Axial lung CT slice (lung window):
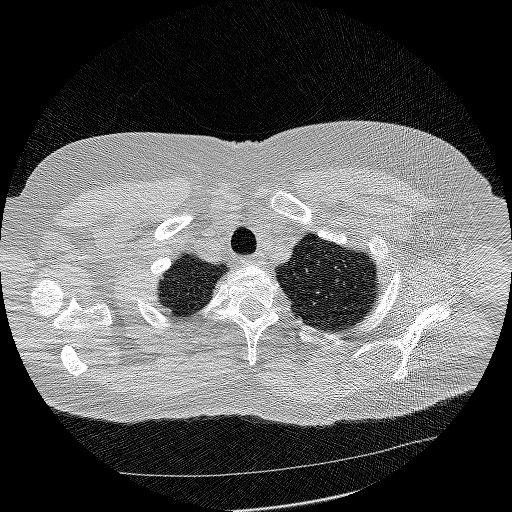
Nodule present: no